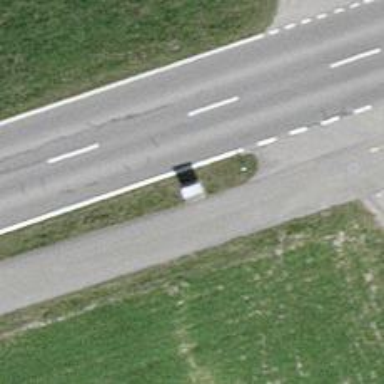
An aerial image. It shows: Street cabinet.